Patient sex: F
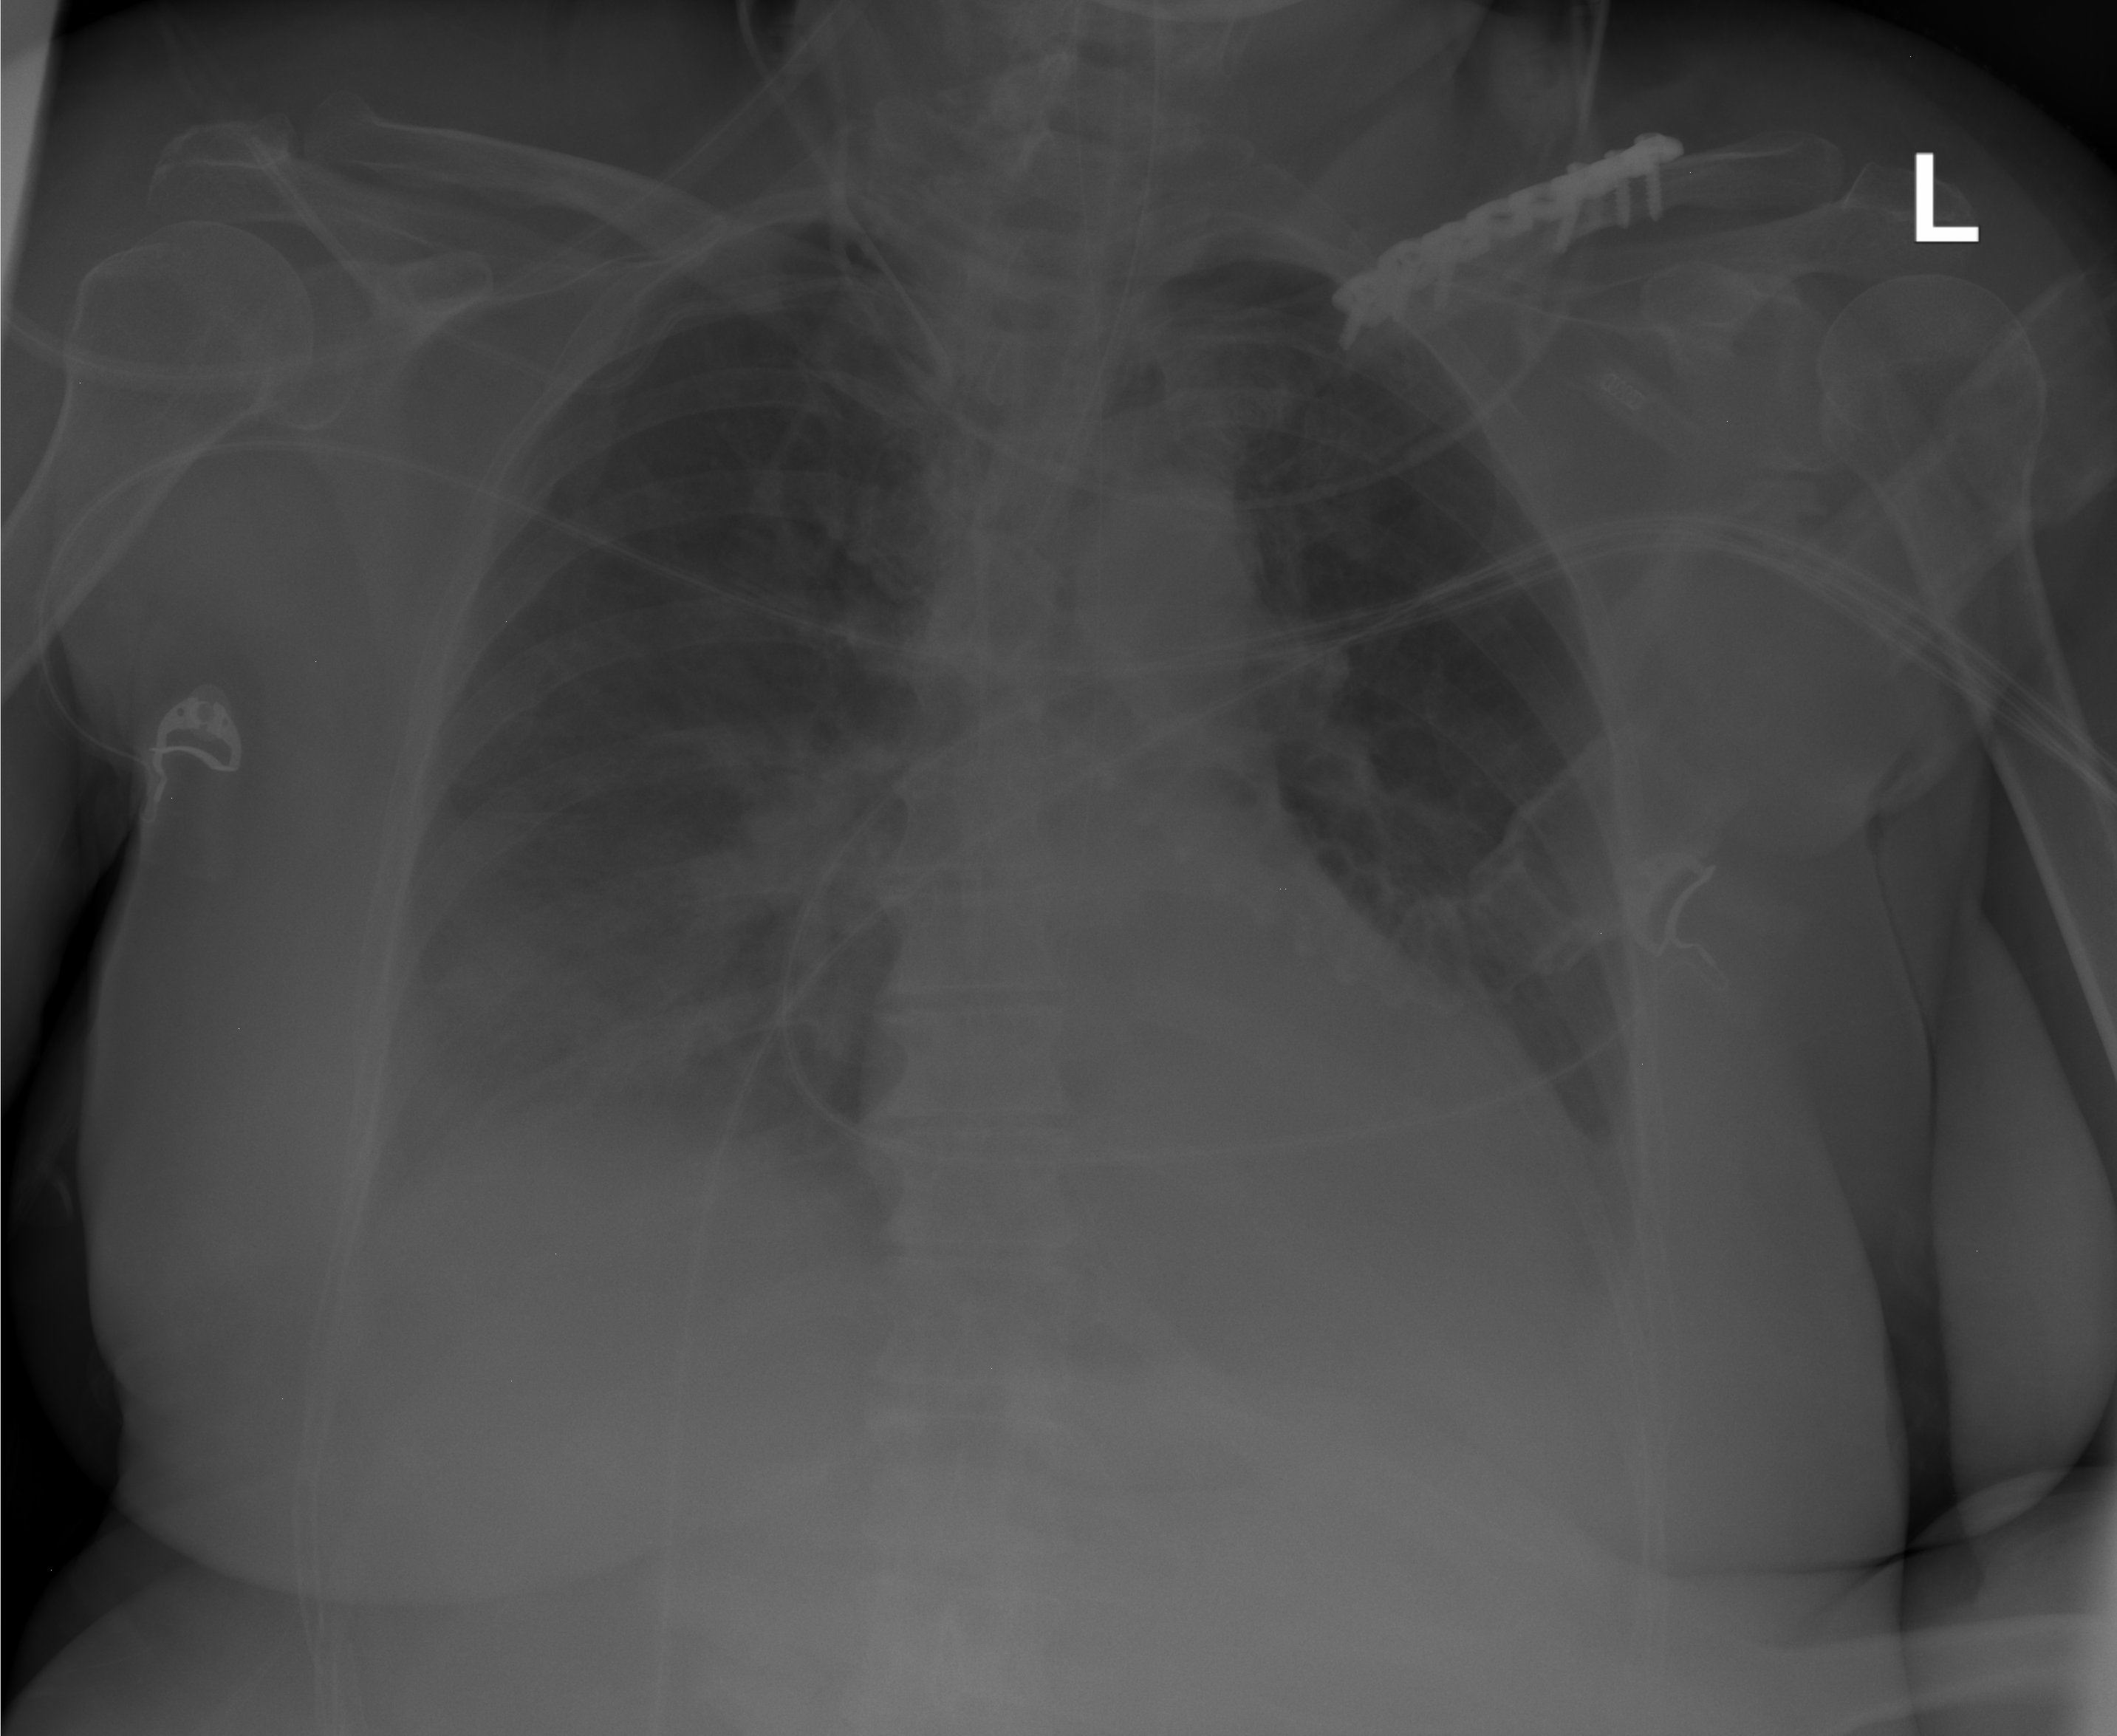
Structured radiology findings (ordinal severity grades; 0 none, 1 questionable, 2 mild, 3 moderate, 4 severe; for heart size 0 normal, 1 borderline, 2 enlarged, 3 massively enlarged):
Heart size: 0
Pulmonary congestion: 1
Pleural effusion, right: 2
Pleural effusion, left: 2
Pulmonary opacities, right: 1
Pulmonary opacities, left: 0
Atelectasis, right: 2
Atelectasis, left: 0